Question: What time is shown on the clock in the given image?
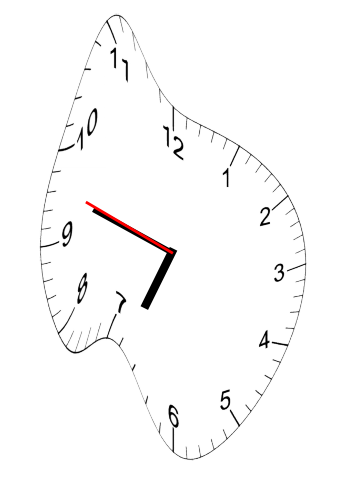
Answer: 06:47:48